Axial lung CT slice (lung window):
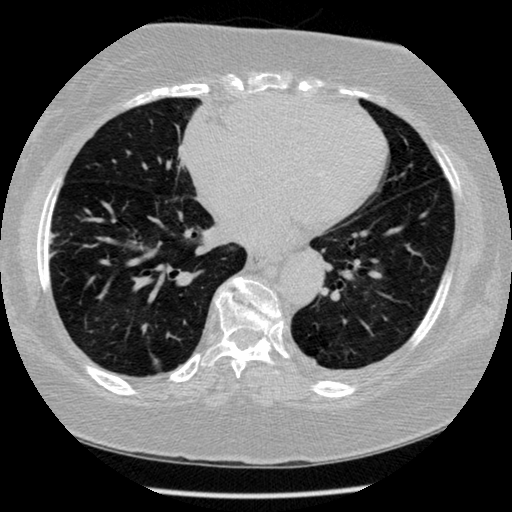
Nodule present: no